Question: I have a big div which includes two divs. These smaller divs have to be in the same row, so I do it with "display:inline-block". But when the second div's text goes longer, that div goes to one row down. So, what I want to do is, making the second div some kind of fluid so it stays at the same row, and then rest of it goes down.
Here I have an example picture from Paint:

I'm looking for a solution with CSS or jQuery which I can handle easily.
Hope I could explain, thank you.
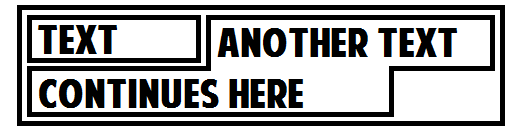
Answer: Give your '#text' div a style of 'float: left;' and place it before the '#secondText' div in the source order. This will force your '#secondText' content to wrap around '#text'.
'''
<div id="text">Text</div>
<div id="secondText">Another text continues here</div>
'''
And the CSS:
'''
#text { float: left; }
'''